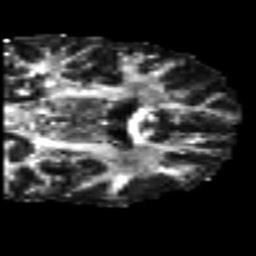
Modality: FA
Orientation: coronal
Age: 49
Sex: male
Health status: healthy
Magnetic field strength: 3 T
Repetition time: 7 s
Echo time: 0.0926 s